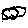
Label: cloud